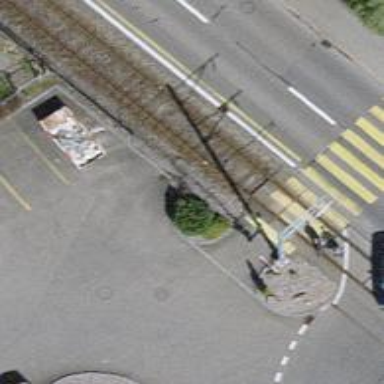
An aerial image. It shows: Crossing for the railway.